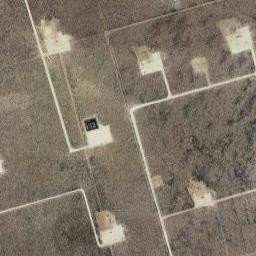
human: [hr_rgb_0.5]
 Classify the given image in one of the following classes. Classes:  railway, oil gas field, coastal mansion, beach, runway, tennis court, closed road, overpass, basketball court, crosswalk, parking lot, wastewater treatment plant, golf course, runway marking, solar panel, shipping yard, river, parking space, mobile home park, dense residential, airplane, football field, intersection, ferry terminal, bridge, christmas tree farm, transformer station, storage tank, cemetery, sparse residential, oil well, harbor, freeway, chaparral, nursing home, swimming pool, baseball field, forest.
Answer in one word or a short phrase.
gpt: oil gas field